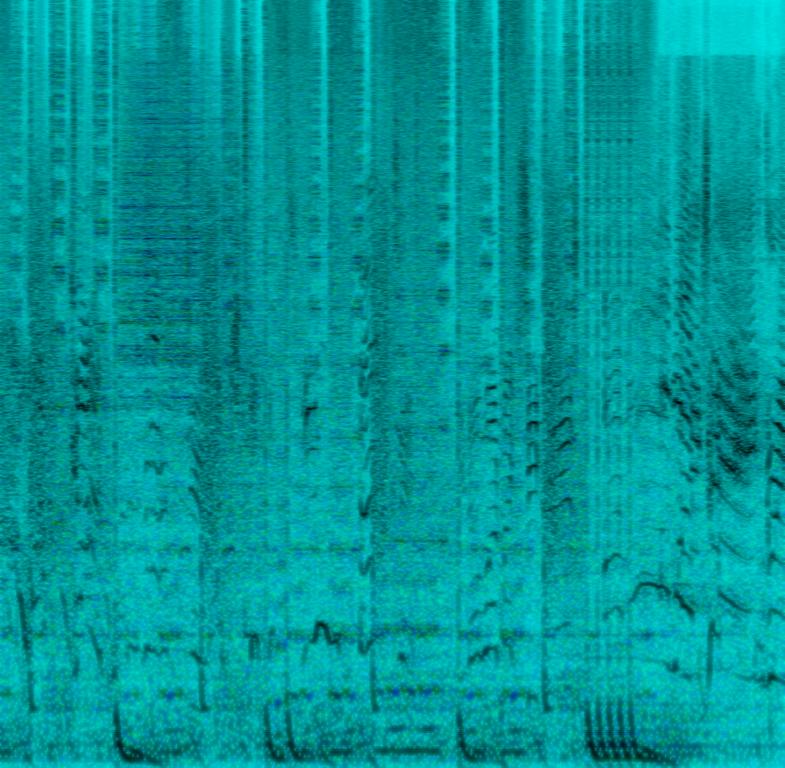
The low quality recording features a dubstep song that consists of manic laughing sound effects, man yelling sound effects, punchy snare and kick hits, shimmering hi hats, hard synth bass, aggressive synth lead melody and energetic crash cymbals. The mix of the song is not very good, thus the quality of the recording is lower - although it sounds energetic and exciting.